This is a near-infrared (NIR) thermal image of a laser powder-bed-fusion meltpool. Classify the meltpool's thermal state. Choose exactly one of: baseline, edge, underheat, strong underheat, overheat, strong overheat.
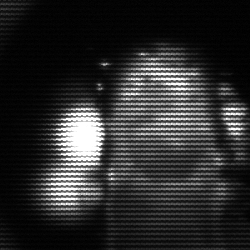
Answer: strong underheat